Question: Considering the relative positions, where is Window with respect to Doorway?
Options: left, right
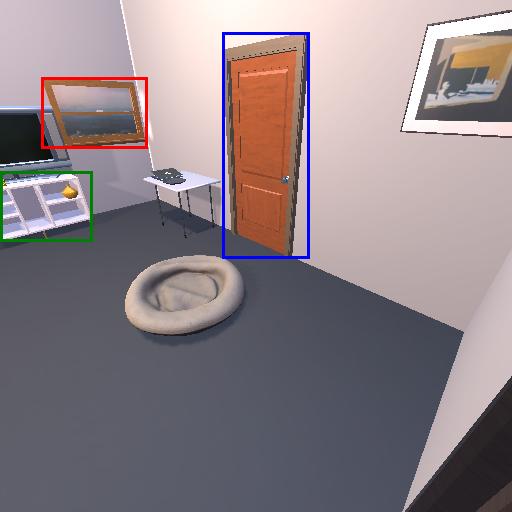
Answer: left